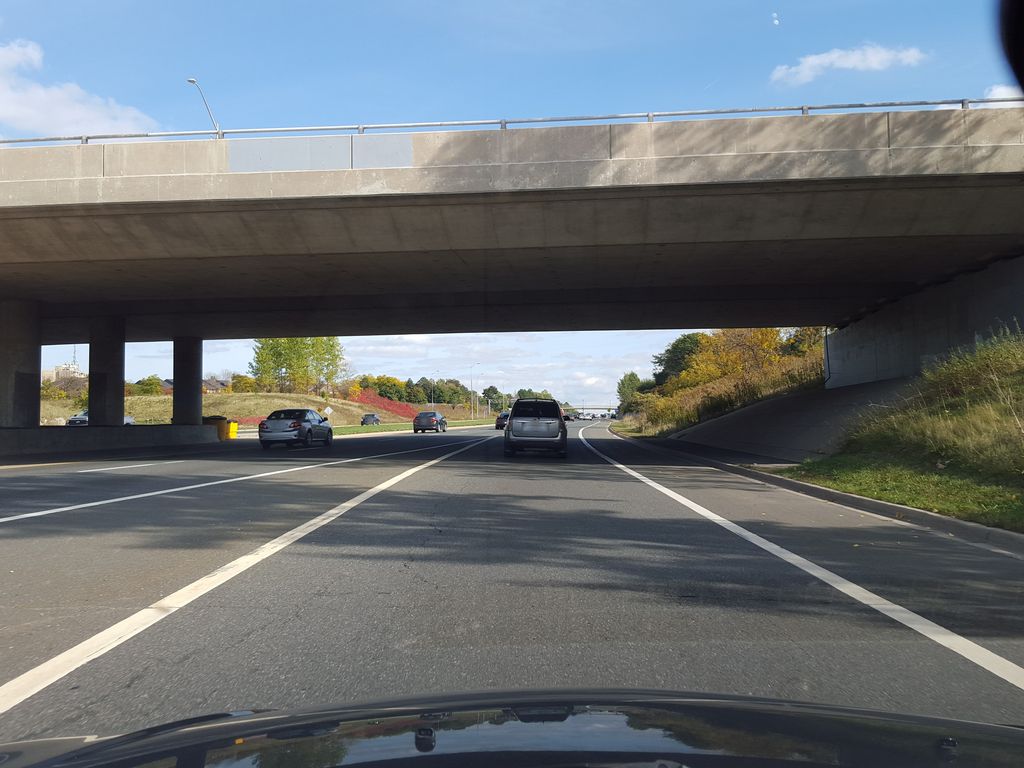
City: hamilton